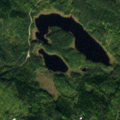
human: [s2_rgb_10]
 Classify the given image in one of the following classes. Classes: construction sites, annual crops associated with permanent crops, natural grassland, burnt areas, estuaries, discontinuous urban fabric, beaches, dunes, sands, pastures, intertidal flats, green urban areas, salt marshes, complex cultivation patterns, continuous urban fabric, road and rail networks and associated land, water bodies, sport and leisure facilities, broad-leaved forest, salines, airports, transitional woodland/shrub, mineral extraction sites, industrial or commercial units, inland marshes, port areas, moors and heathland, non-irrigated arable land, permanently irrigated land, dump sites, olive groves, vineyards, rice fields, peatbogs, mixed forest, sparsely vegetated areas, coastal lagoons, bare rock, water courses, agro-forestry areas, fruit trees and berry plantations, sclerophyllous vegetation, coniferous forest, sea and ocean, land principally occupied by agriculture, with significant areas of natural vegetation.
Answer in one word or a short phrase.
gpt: broad-leaved forest, coniferous forest, mixed forest, water bodies